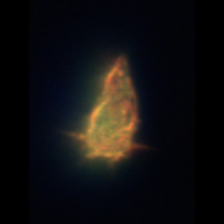
Taxon: Ciliates
Group: Other